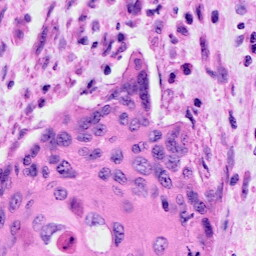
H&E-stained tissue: Cervix